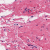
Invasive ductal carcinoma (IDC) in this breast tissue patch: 0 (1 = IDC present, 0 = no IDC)